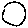
Label: circle